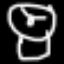
Label: clock